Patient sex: M
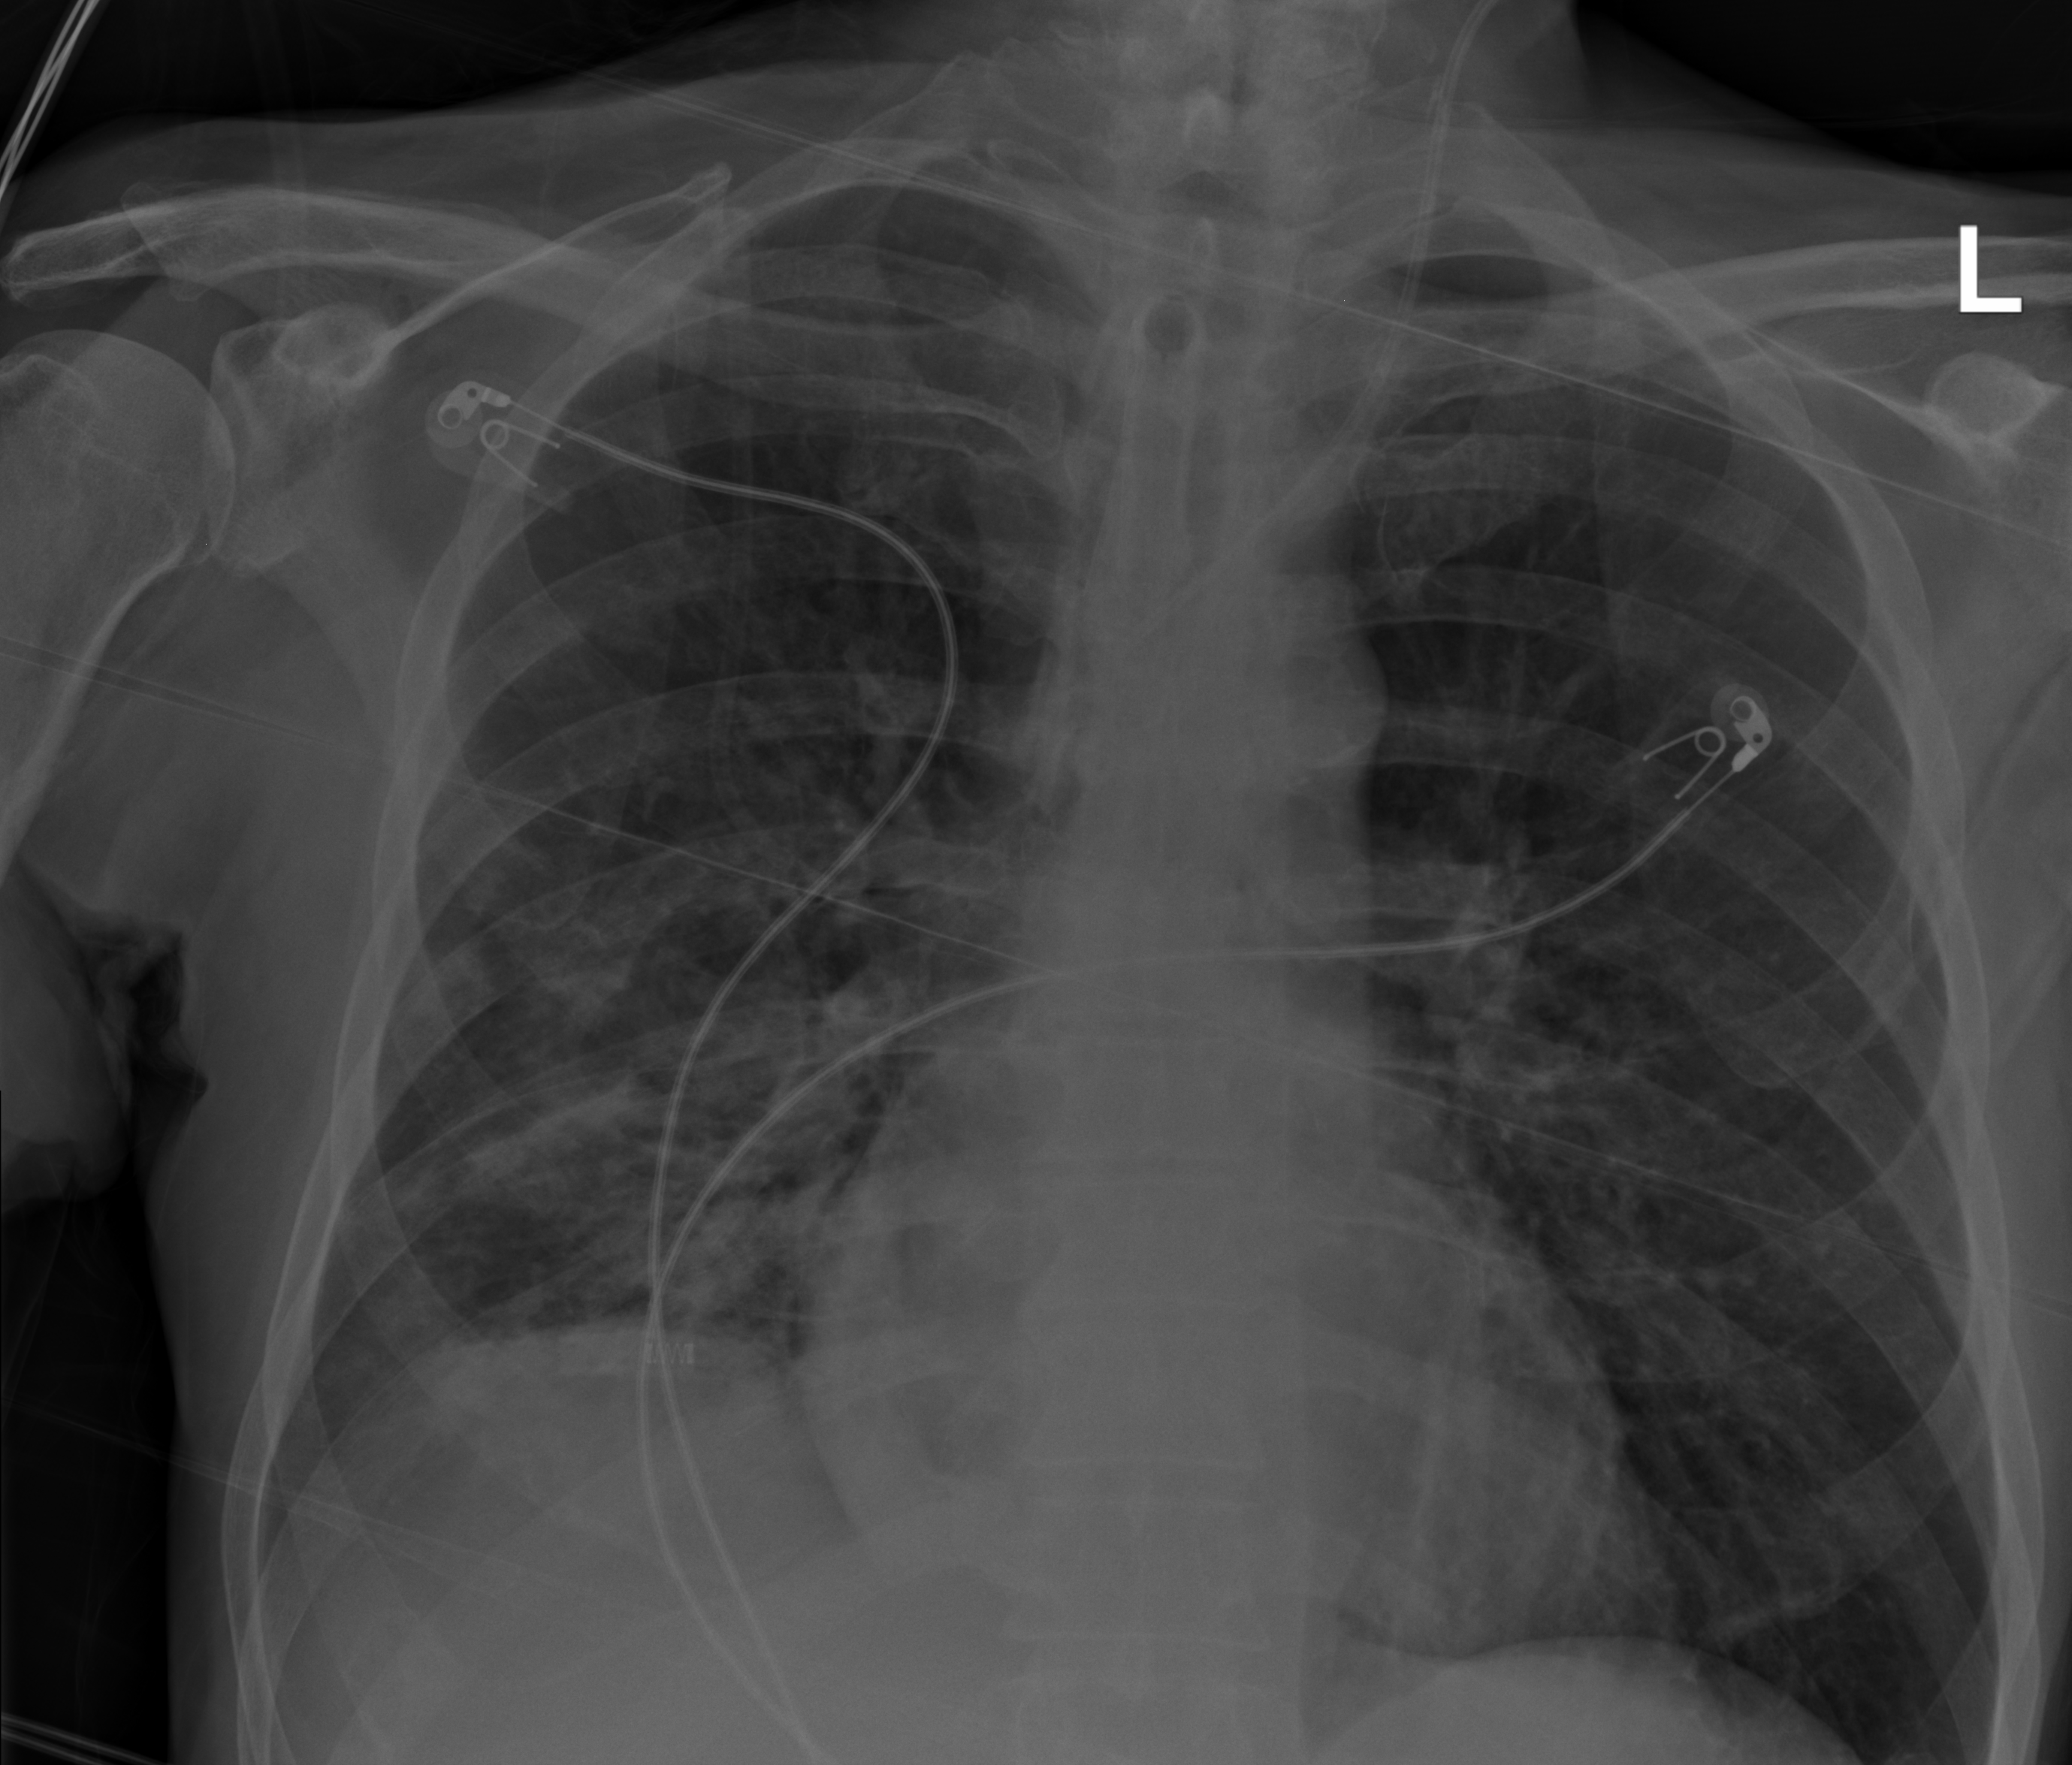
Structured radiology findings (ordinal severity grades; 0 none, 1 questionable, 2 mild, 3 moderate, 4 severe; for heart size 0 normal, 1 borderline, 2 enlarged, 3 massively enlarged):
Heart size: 0
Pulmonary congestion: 0
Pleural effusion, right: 0
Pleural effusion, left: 0
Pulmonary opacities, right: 2
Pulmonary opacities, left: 0
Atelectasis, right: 2
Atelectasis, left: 0